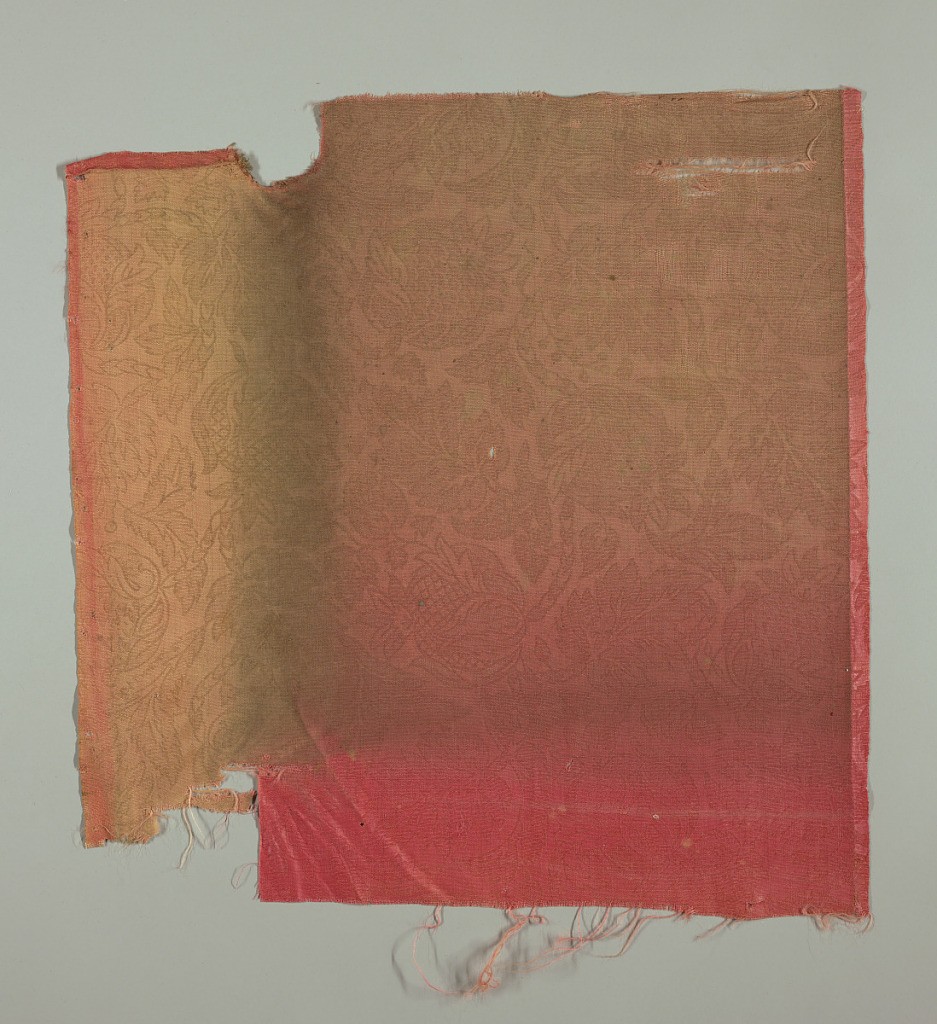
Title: Embossed wool
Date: late 18th century
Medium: wool Technique: "moreen"
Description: Two pieces of stamped wool of type called "moreen" in light faded coral colors. All-over floral design, natural size. B) Shows original color, two selvages present.